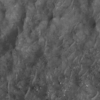
Label: not_dusty